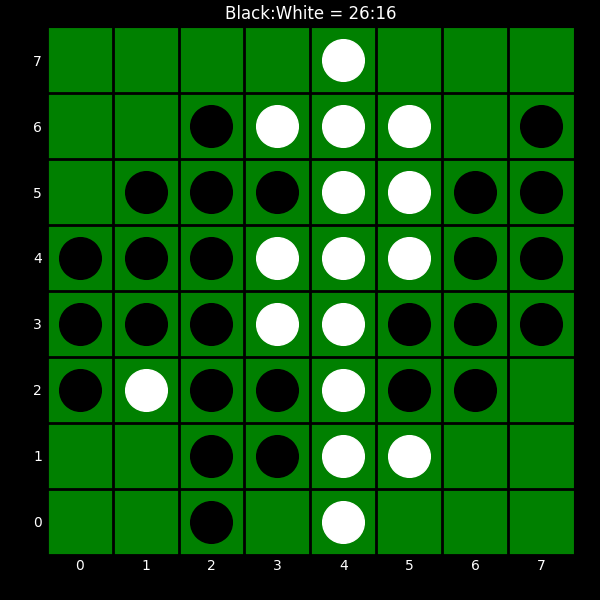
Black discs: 26
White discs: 16